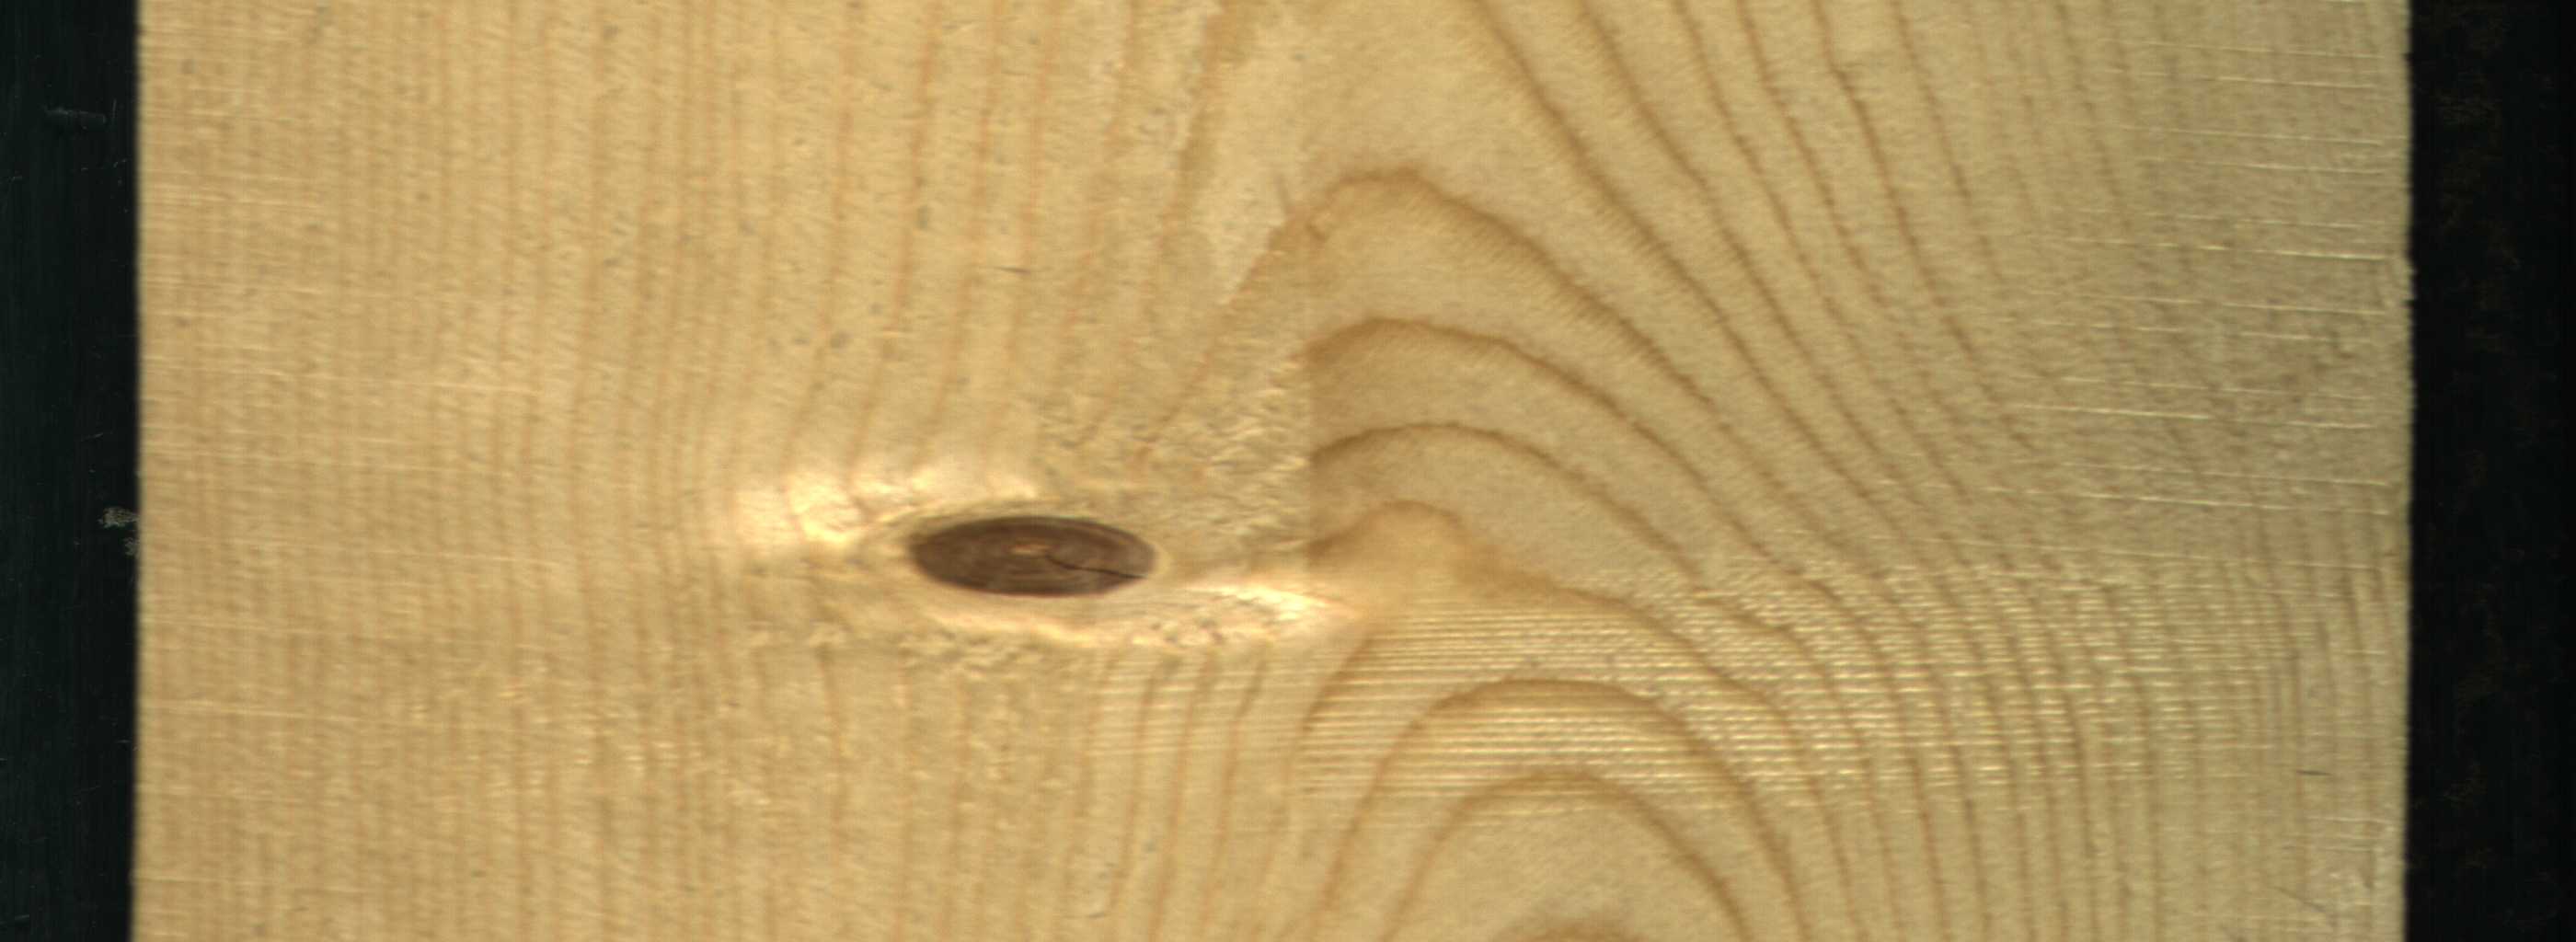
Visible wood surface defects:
Live_Knot